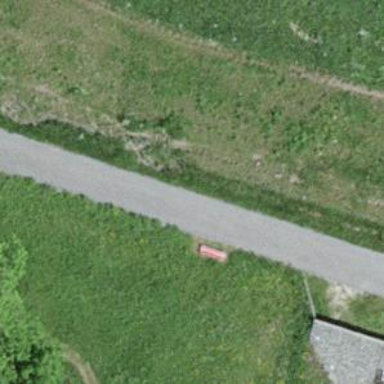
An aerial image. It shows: Bench for seating.